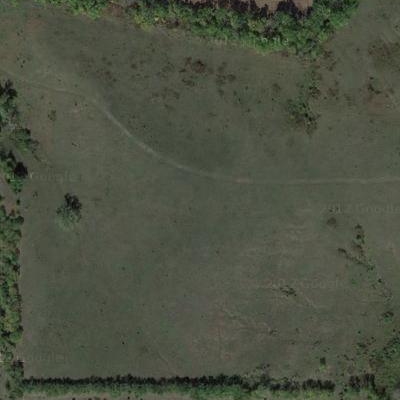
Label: aGrass